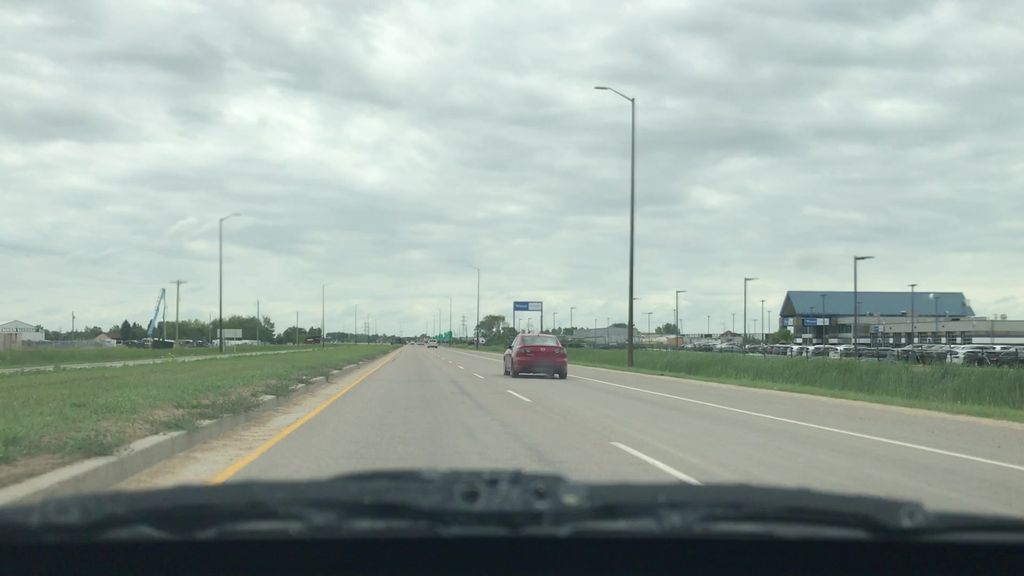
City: winnipeg